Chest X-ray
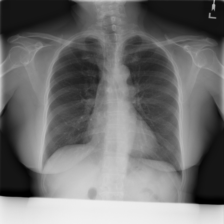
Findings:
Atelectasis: negative
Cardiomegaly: negative
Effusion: negative
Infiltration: negative
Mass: negative
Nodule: negative
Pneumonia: negative
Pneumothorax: negative
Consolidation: negative
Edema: negative
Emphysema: negative
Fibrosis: negative
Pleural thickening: negative
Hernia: negative